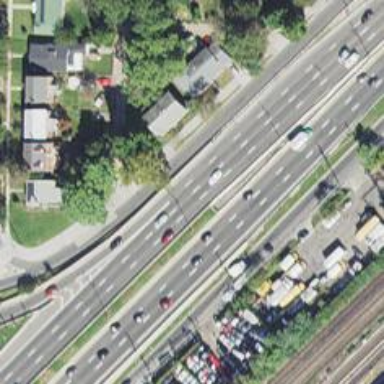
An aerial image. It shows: Motorway identified as Other Freeway and Expressway by HFCS.